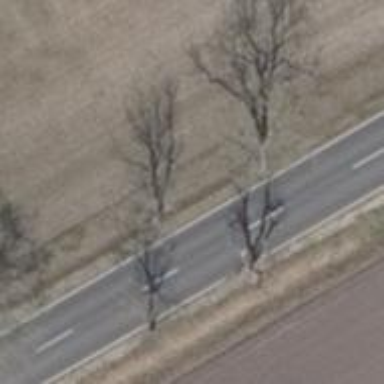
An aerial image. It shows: Deciduous tree with broadleaved leaves.